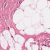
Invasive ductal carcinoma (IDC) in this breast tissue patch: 0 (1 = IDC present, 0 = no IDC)